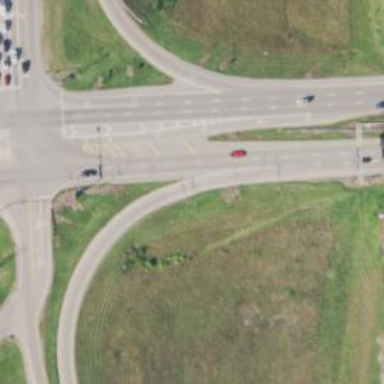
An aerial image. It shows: Trunk link highway.